Interaction volume radius: 10 \u00c5
Interaction volume height: 20 \u00c5
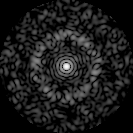
Disorder parameter: 0.8314